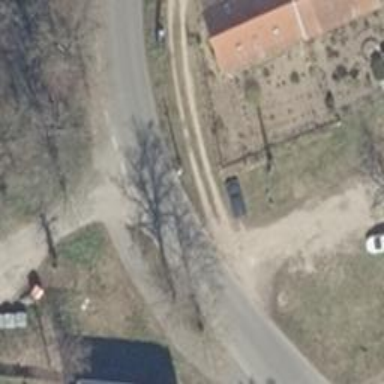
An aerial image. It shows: Residential road with asphalt surface.